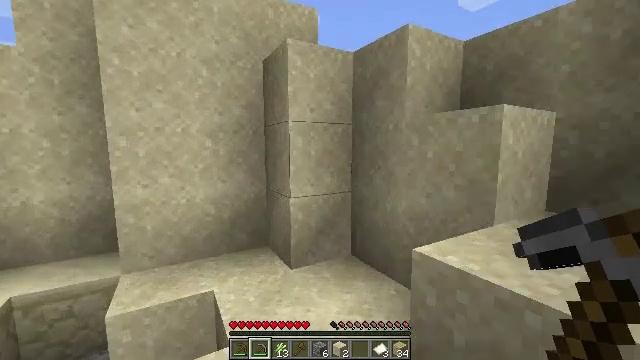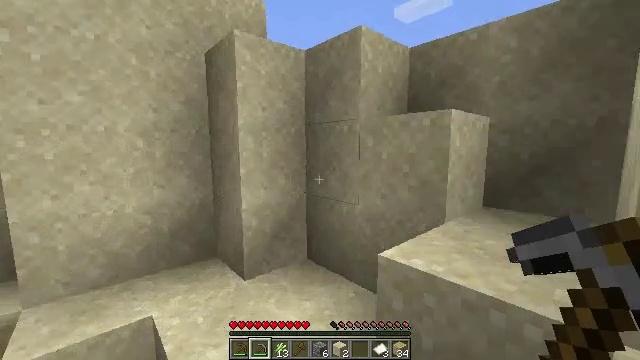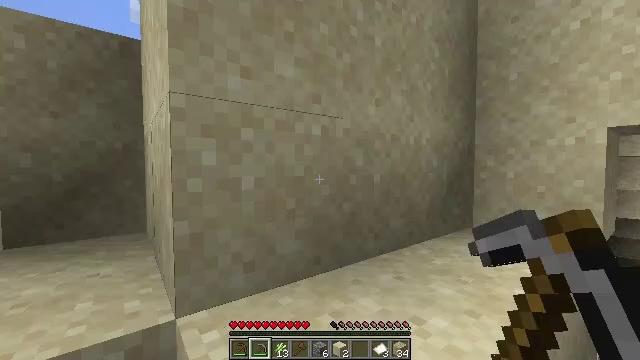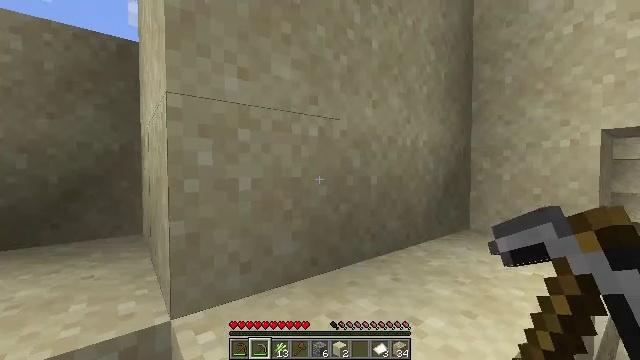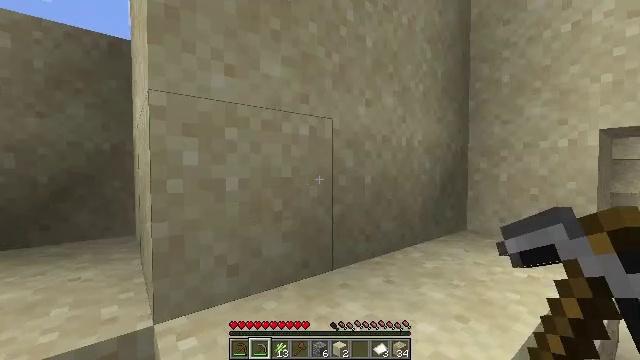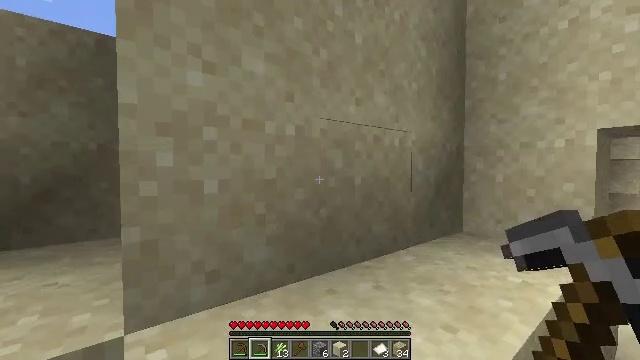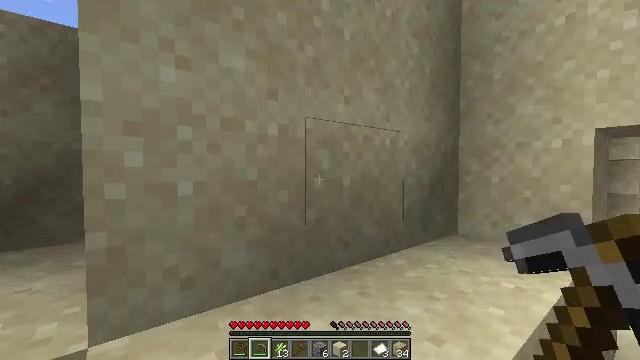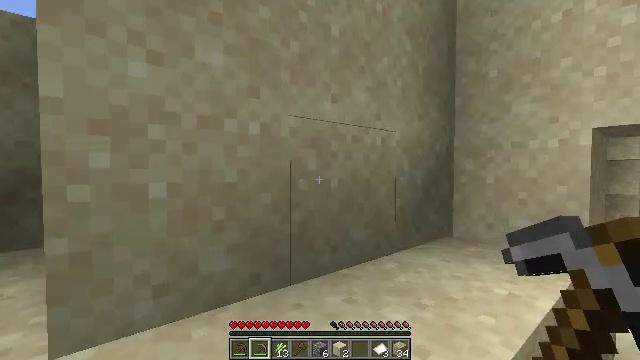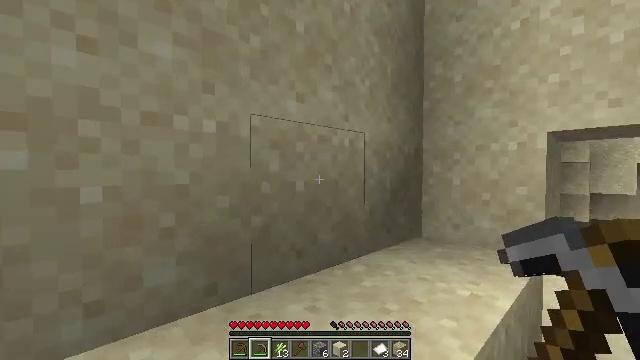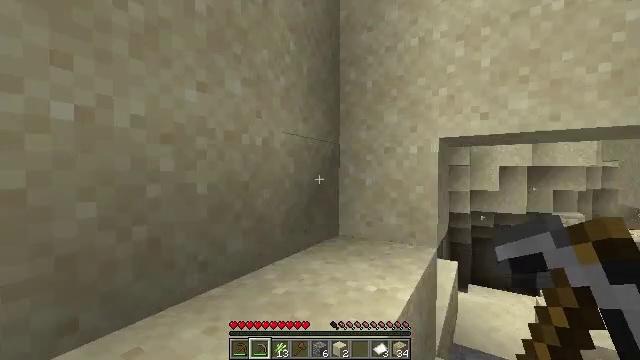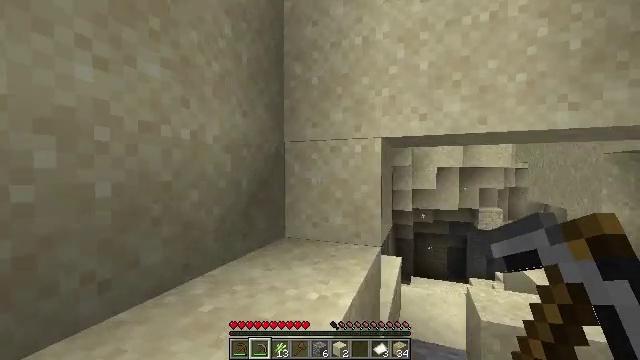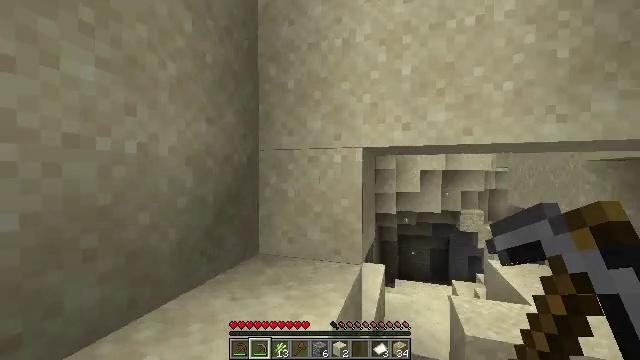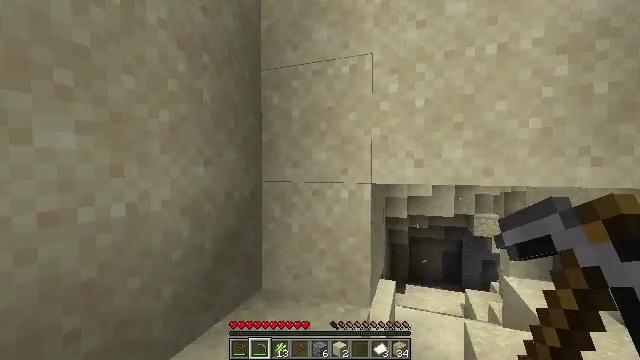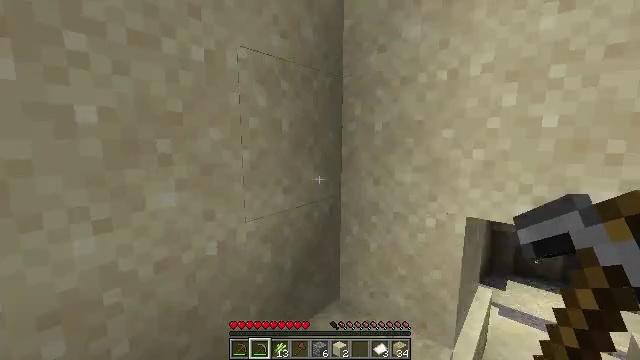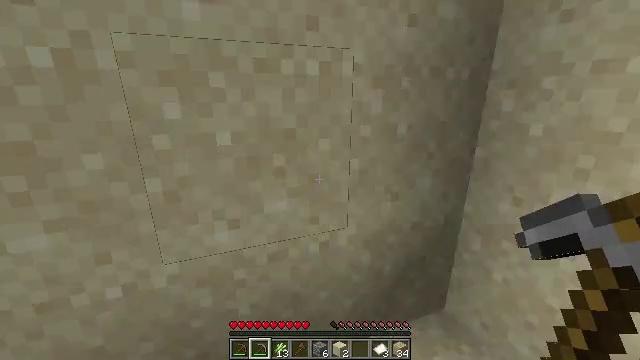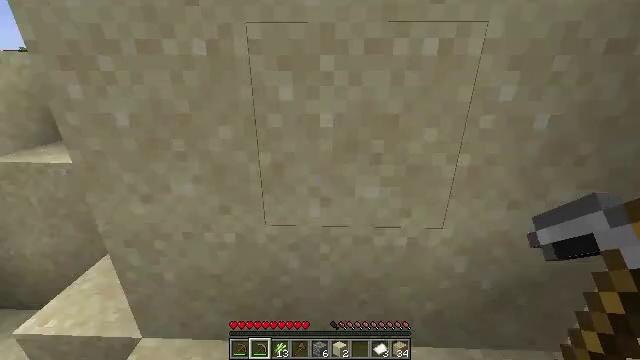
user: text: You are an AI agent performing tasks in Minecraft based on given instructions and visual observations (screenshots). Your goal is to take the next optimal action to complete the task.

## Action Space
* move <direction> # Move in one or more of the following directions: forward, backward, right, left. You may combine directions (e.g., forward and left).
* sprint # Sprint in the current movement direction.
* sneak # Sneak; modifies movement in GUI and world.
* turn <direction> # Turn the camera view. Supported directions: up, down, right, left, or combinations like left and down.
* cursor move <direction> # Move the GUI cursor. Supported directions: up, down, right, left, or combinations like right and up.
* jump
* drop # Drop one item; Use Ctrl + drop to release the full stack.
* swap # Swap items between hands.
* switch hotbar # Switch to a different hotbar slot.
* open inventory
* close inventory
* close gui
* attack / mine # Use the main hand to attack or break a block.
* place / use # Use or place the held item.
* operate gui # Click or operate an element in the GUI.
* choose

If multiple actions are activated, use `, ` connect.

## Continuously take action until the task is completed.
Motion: motion action
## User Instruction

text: Interact with the crafting table to obtain the birch boat.
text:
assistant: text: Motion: move forward, turn right
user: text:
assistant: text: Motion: move forward, turn right and up
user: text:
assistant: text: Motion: move forward
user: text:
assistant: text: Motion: move forward
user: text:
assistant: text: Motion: move forward
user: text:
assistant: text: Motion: move forward
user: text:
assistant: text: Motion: move forward
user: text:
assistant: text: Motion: move forward, turn right
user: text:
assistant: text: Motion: move forward, turn right
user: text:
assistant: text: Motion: move forward, turn right
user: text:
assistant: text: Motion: move forward, turn right, jump
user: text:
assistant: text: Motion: move forward, turn left, jump
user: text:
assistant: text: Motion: move forward, turn left and down, jump
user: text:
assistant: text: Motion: move forward, turn left and down, jump
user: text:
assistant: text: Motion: move forward, turn left and down, jump
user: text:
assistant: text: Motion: move forward, turn left and down, jump
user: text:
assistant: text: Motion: move forward, turn left
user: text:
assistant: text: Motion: move forward, turn left
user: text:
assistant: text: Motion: move forward
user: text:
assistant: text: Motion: move forward
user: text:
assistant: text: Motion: move forward
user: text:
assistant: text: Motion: move forward
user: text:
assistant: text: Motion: move forward, turn left
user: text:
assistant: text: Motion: move forward, turn left
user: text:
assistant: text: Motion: move forward, turn left
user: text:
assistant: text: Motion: move forward
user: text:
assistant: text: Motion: move forward
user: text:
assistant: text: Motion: move forward
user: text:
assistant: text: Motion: move forward, turn right and up
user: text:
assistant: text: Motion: move forward, turn right and up